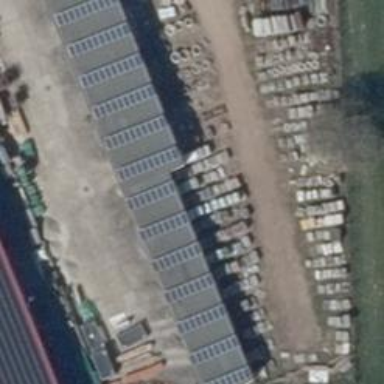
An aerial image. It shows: Solar photovoltaic panel generator producing electricity as small installation.